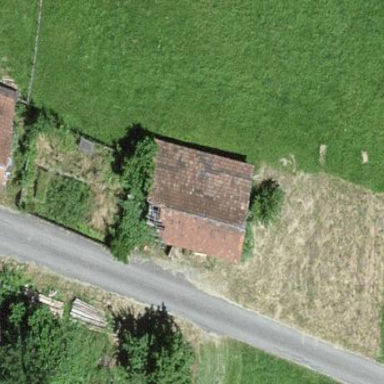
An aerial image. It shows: Shed building.